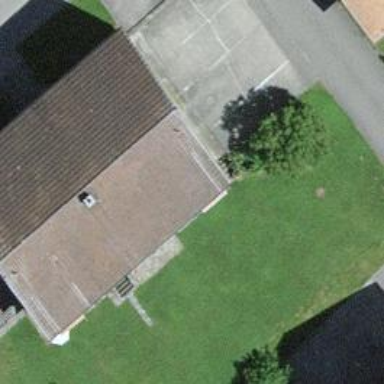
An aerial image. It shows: Residential building.